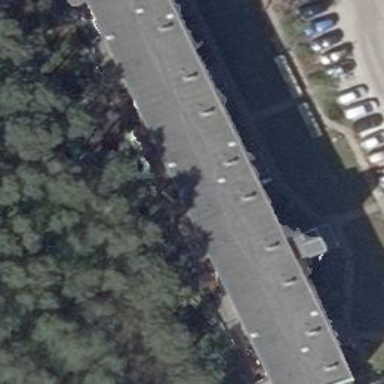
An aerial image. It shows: Apartment building with flat roof.